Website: crate-barrel
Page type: billing-address
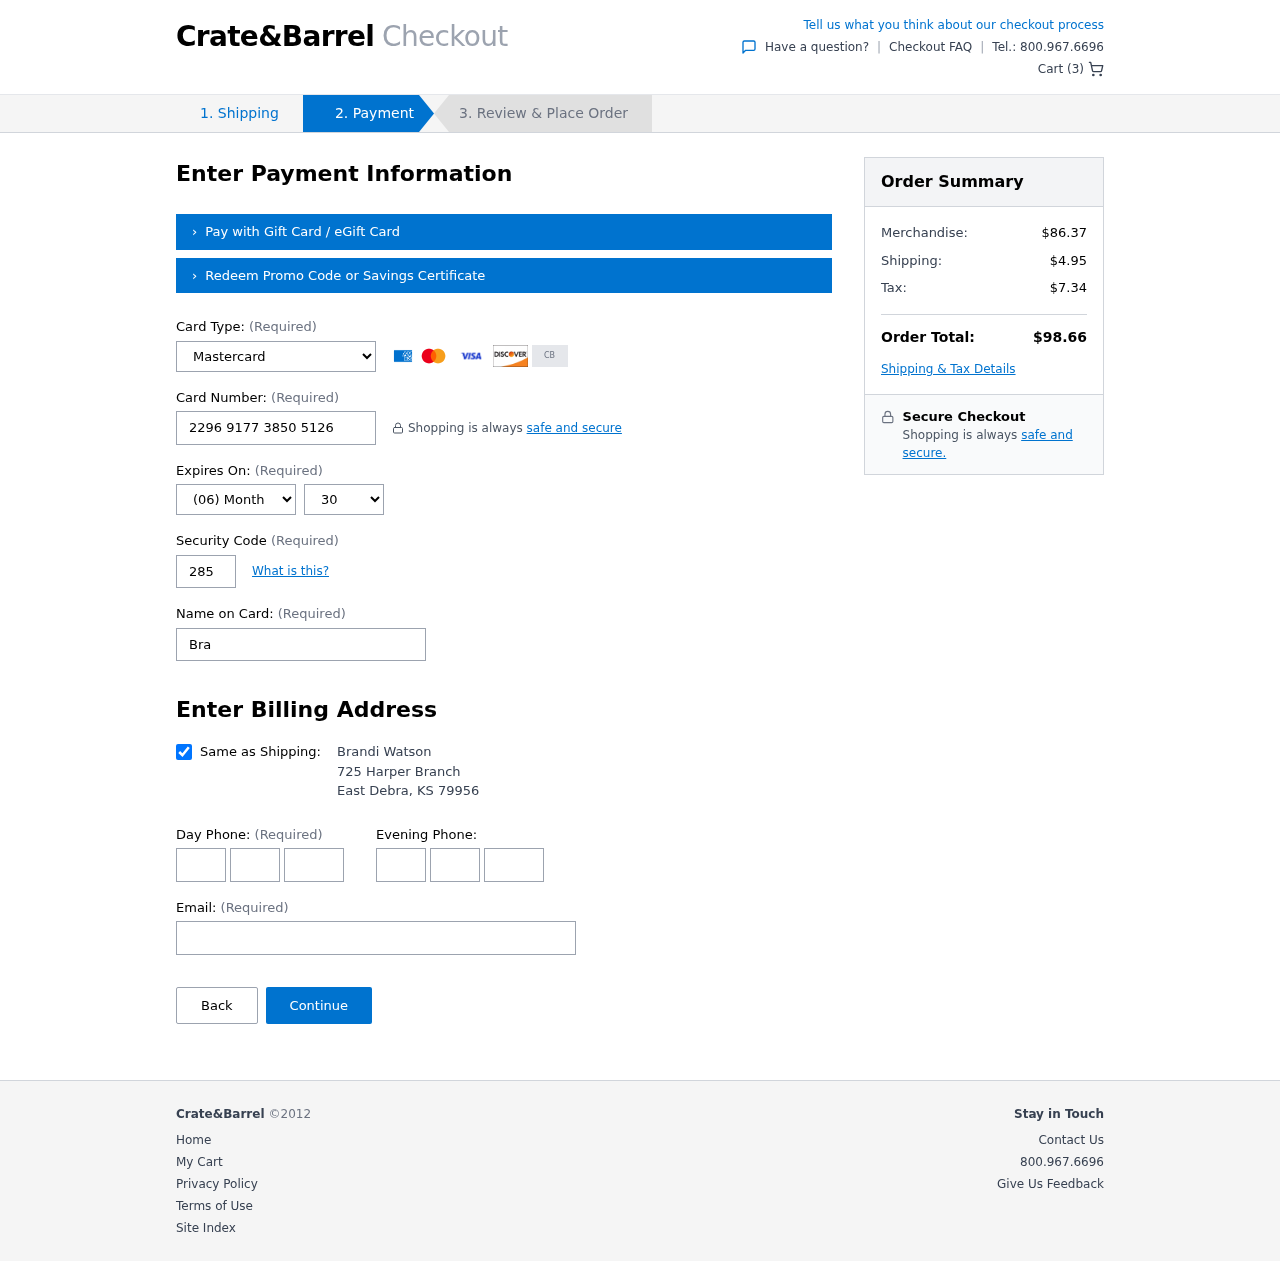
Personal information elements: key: PII_CARD_CVV
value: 285
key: PII_CARD_EXPIRY_MONTH
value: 06
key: PII_CARD_EXPIRY_YEAR
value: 30
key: PII_CARD_NUMBER
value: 2296 9177 3850 5126
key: PII_CARD_TYPE
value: Mastercard
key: PII_CITY
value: East Debra
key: PII_EMAIL
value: bwatson@gmail.com
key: PII_FULLNAME
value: Brandi Watson
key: PII_PHONE_ALT_AREA
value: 247
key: PII_PHONE_ALT_PREFIX
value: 990
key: PII_PHONE_ALT_SUFFIX
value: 3827
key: PII_PHONE_AREA
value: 279
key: PII_PHONE_PREFIX
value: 355
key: PII_PHONE_SUFFIX
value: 7218
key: PII_POSTCODE
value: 79956
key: PII_STATE_ABBR
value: KS
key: PII_STREET
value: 725 Harper Branch
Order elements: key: ORDER_NUM_ITEMS
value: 3
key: ORDER_SUBTOTAL
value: $86.37
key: ORDER_SHIPPING_COST
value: $4.95
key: ORDER_TAX
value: $7.34
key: ORDER_TOTAL
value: $98.66